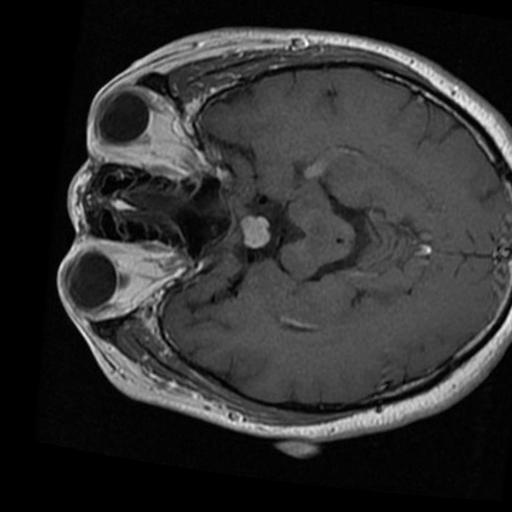
Label: brain_tumor